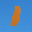
Label: 1